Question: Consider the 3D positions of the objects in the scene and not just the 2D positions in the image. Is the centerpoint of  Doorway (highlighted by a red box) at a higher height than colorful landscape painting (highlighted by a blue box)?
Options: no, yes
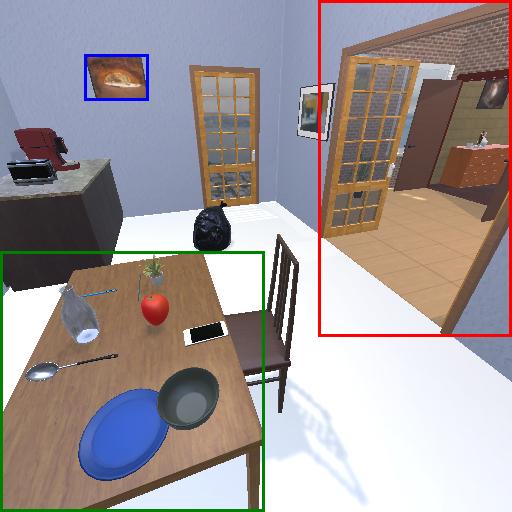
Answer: no